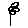
Label: flower